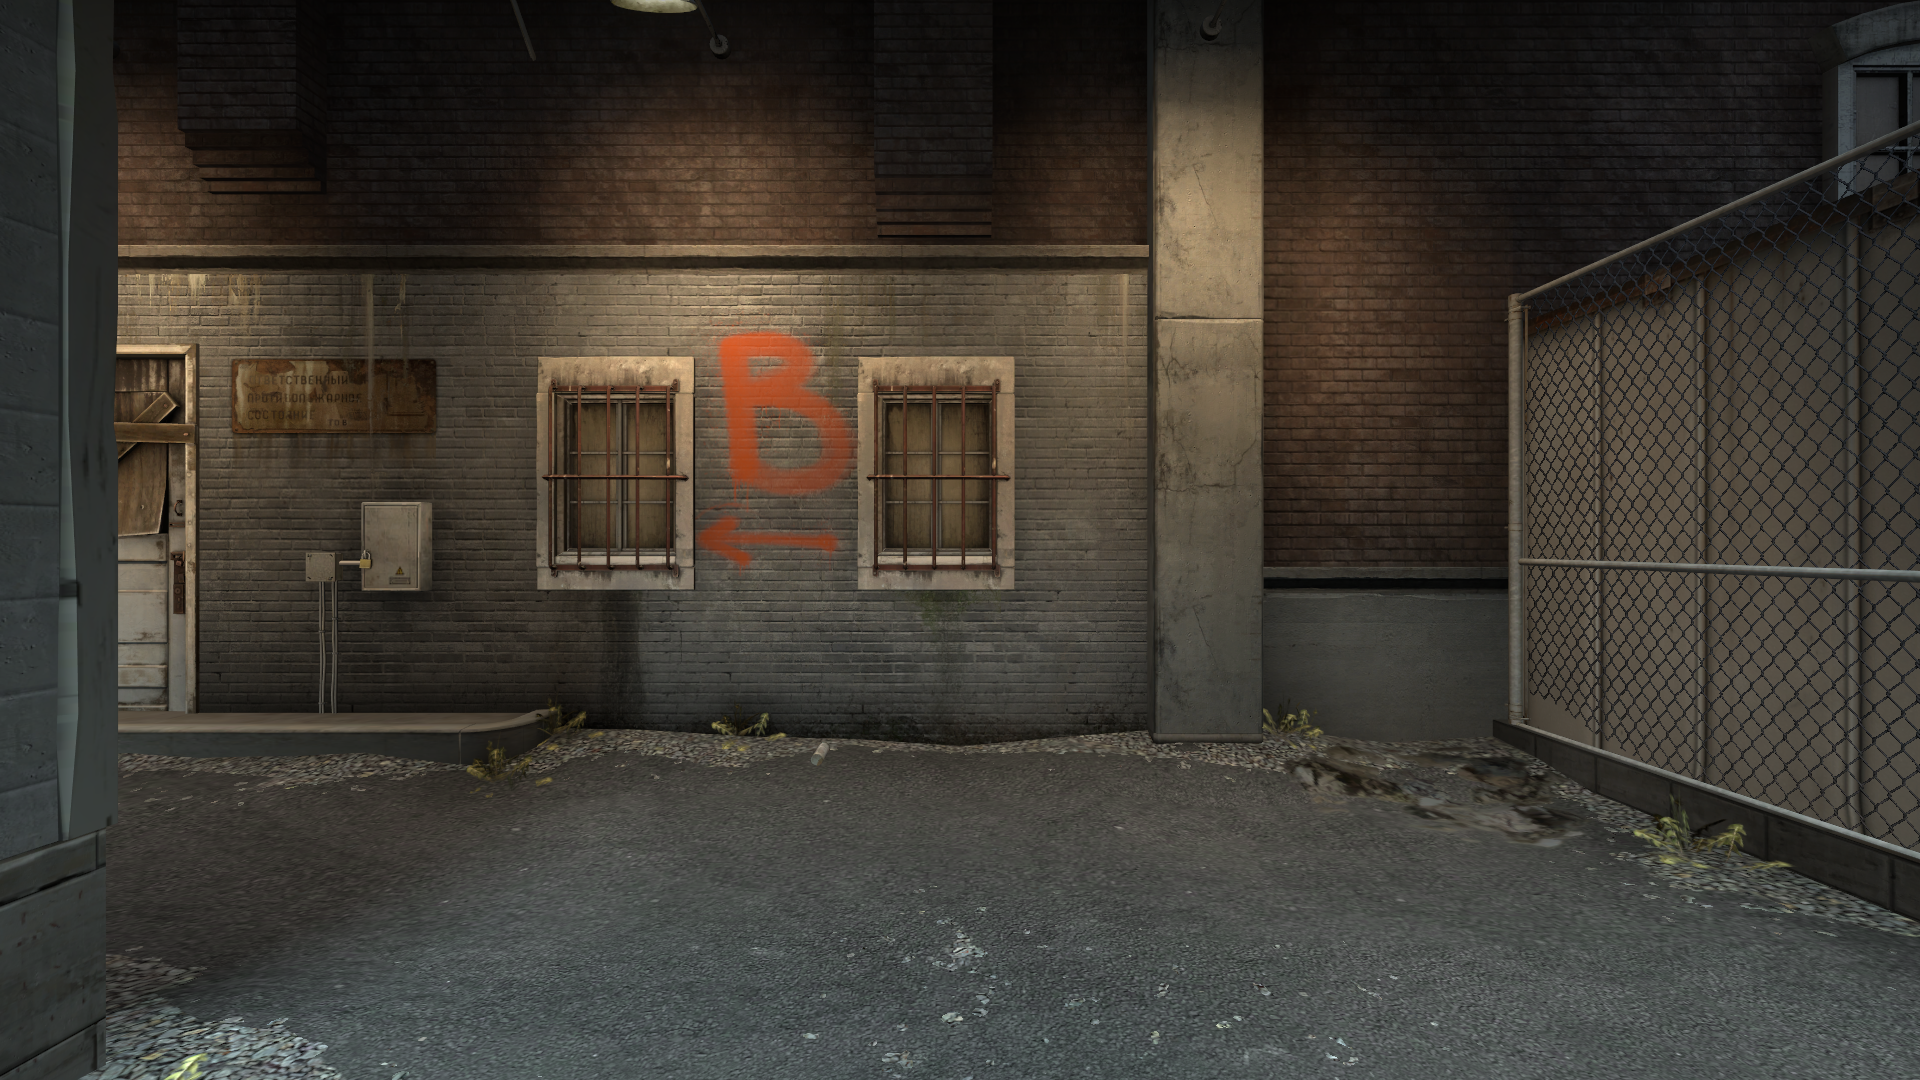
Map: de_train